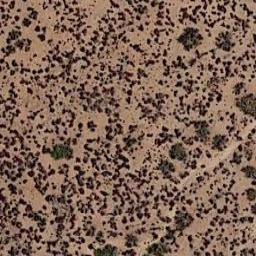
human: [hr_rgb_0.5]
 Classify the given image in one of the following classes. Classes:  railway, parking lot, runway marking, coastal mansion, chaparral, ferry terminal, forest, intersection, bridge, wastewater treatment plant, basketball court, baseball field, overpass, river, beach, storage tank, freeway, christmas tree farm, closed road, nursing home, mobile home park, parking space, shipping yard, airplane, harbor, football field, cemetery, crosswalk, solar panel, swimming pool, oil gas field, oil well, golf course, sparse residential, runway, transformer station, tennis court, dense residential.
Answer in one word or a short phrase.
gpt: chaparral